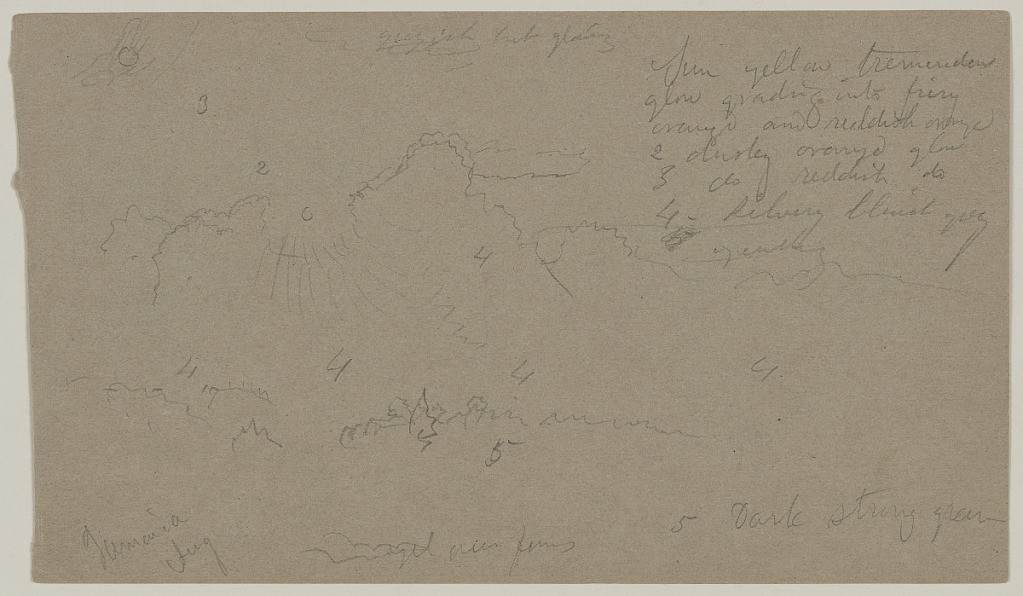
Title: Cloud Sketch, Jamaica
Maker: Frederic Edwin Church, American, 1826–1900
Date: August 1865
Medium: Graphite on gray wove paper
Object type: Drawing
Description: Atmosphere sketch showing the sun shining through and illuminating diverse clouds above the skies of Jamaica. Sun is visible at upper left, with rays cascading down through the clouds.